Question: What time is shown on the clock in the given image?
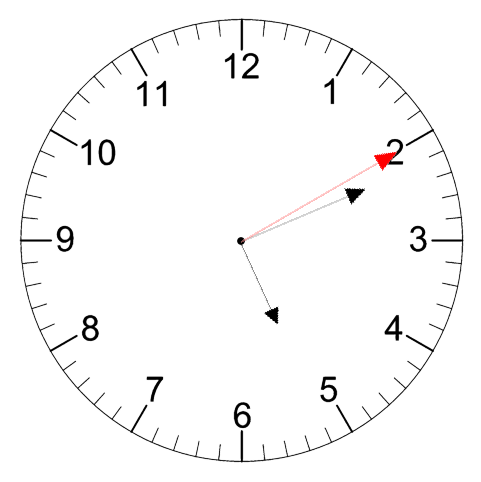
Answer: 05:11:10